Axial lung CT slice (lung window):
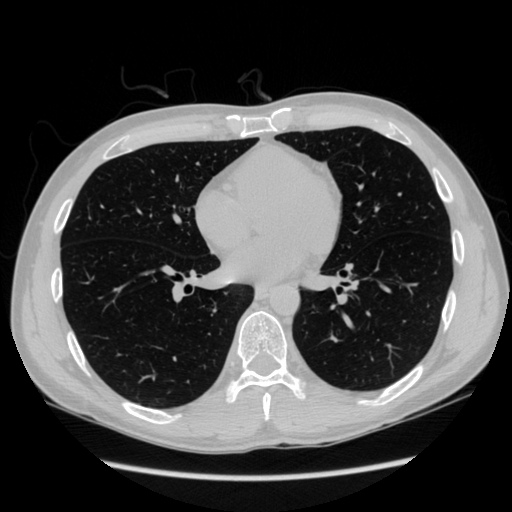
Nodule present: no